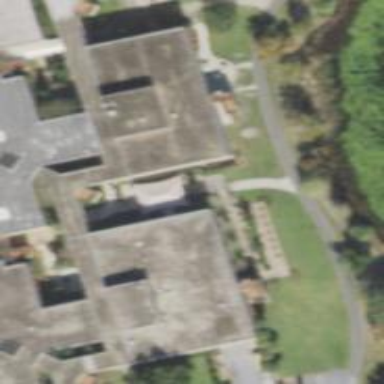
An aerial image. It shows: College building.